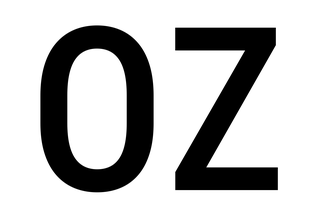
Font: Roboto_Condensed_Medium